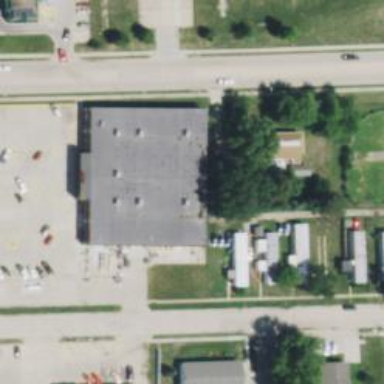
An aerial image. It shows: Pharmacy providing healthcare services.